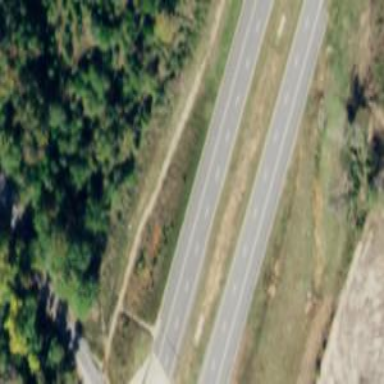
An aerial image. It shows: This image shows trunk highway that functions as expressway.